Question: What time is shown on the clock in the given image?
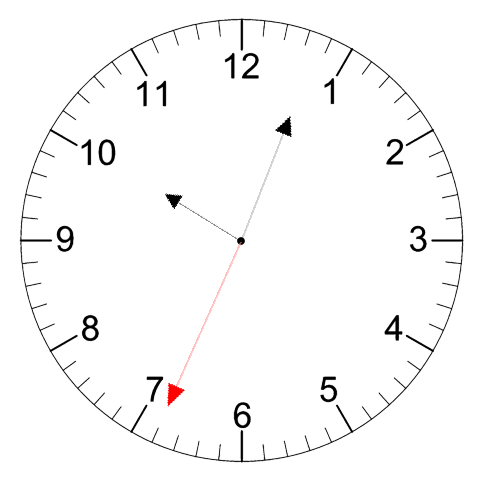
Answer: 10:03:34